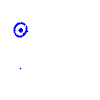
Particle: kaon